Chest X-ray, PA view. Patient: 47 years old, sex F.
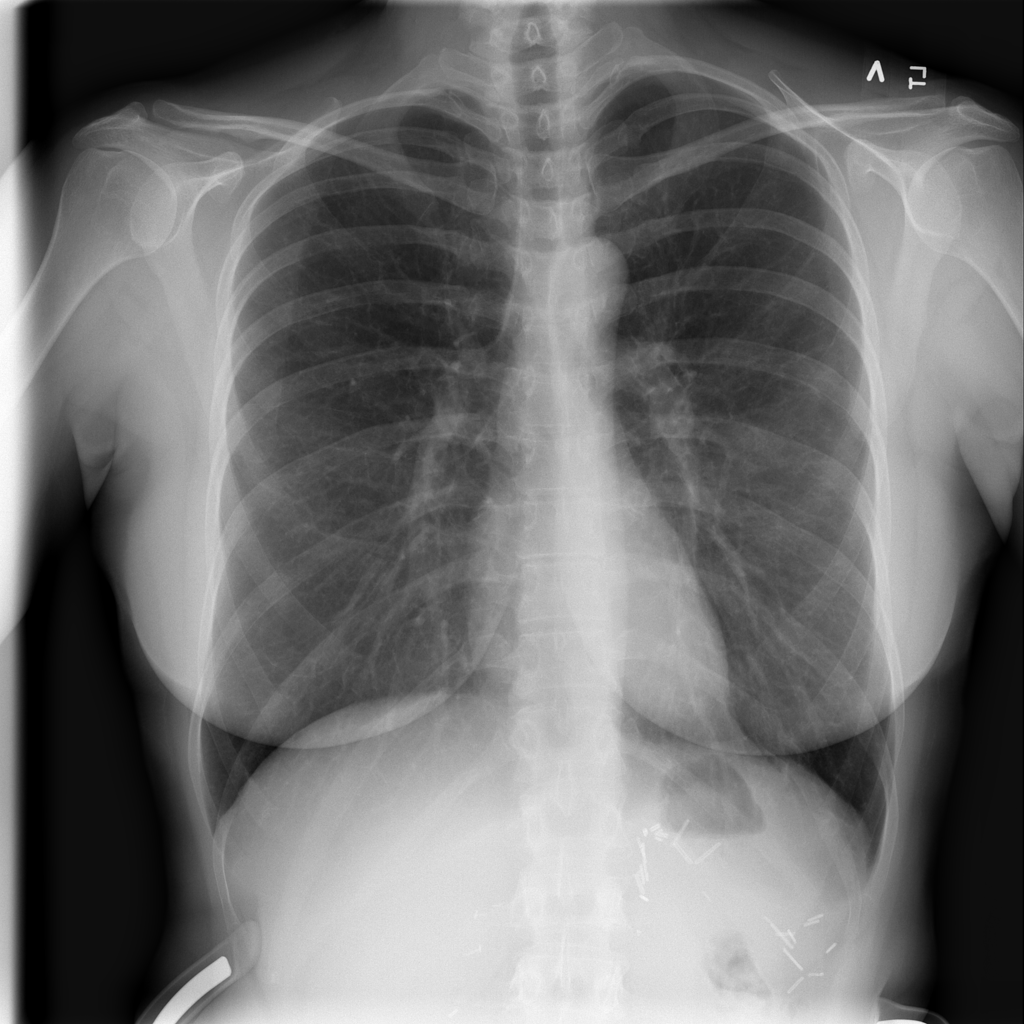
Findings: No Finding